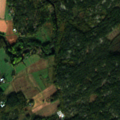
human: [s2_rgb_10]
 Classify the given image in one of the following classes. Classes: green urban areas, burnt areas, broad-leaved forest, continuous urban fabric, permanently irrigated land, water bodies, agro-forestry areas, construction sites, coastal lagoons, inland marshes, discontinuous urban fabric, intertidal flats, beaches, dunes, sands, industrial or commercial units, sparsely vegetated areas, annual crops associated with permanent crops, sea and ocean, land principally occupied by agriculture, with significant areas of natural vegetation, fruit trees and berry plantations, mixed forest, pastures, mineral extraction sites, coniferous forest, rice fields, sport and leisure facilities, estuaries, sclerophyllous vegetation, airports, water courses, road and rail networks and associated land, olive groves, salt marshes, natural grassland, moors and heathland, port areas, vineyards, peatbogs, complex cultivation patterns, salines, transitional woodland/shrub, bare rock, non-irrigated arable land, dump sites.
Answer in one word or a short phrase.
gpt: land principally occupied by agriculture, with significant areas of natural vegetation, coniferous forest